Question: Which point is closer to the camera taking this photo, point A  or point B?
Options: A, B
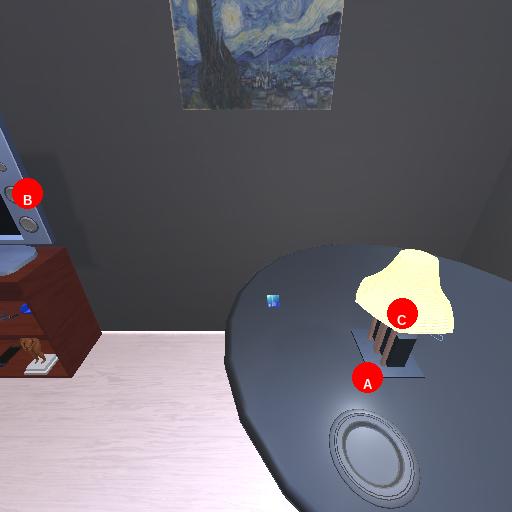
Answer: A